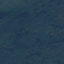
Land use / land cover: Forest